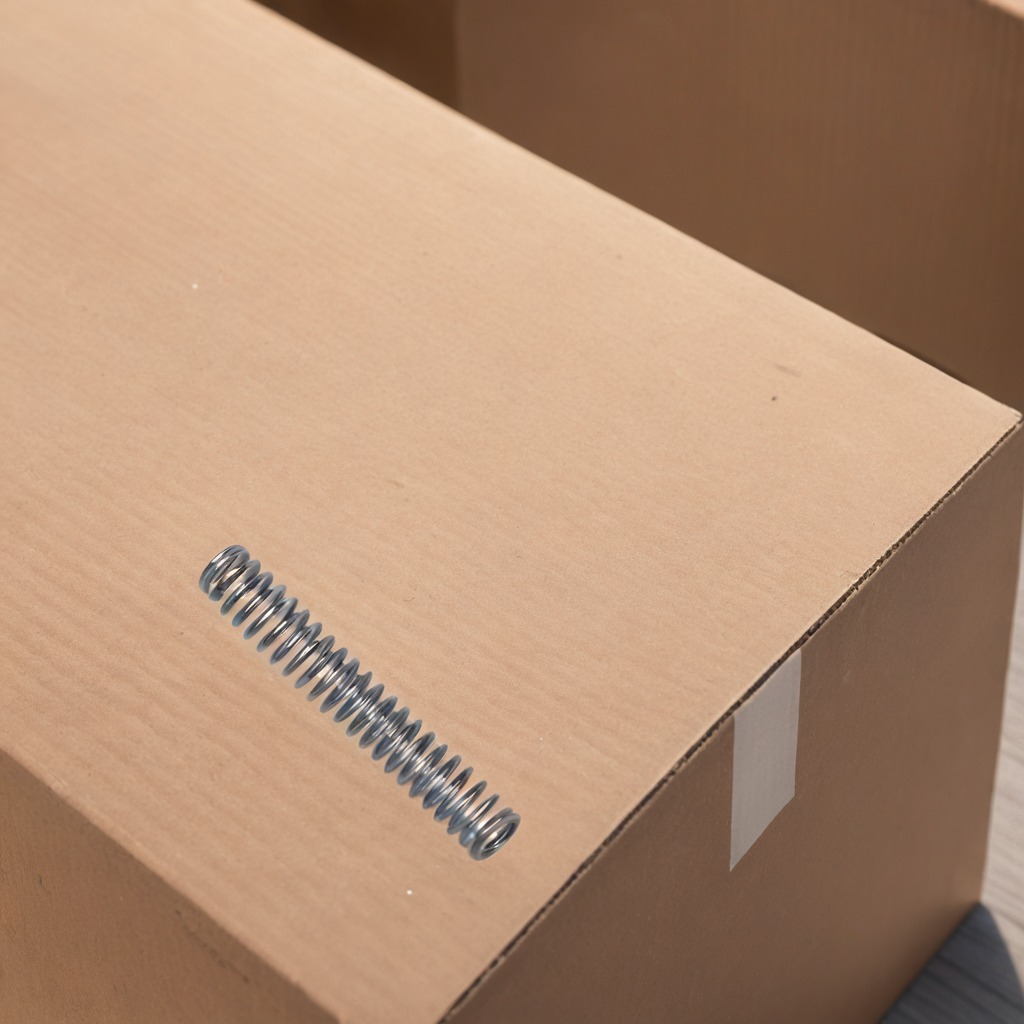
A coiled metal spring is lying on the clean dry cardboard box surface in an outdoor workshop during daytime bright natural light soft shadows slightly creased but